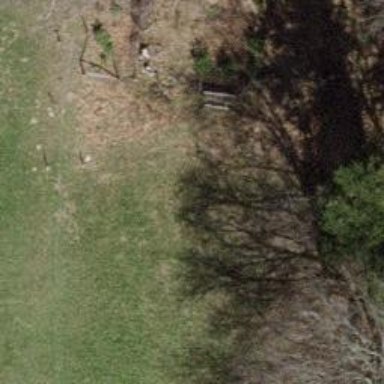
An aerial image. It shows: Bench for seating.